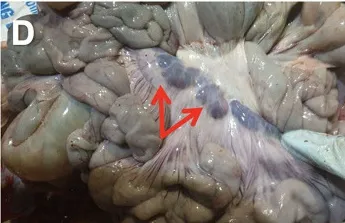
Gross pathology of ASFV infected pigs in Vietnam, 2019. (D) Haemorrhagic lymphadenitis in the mesenteric lymph nodes (arrows).
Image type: medical_photograph (other_medical_photograph)